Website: crate-barrel
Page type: payment
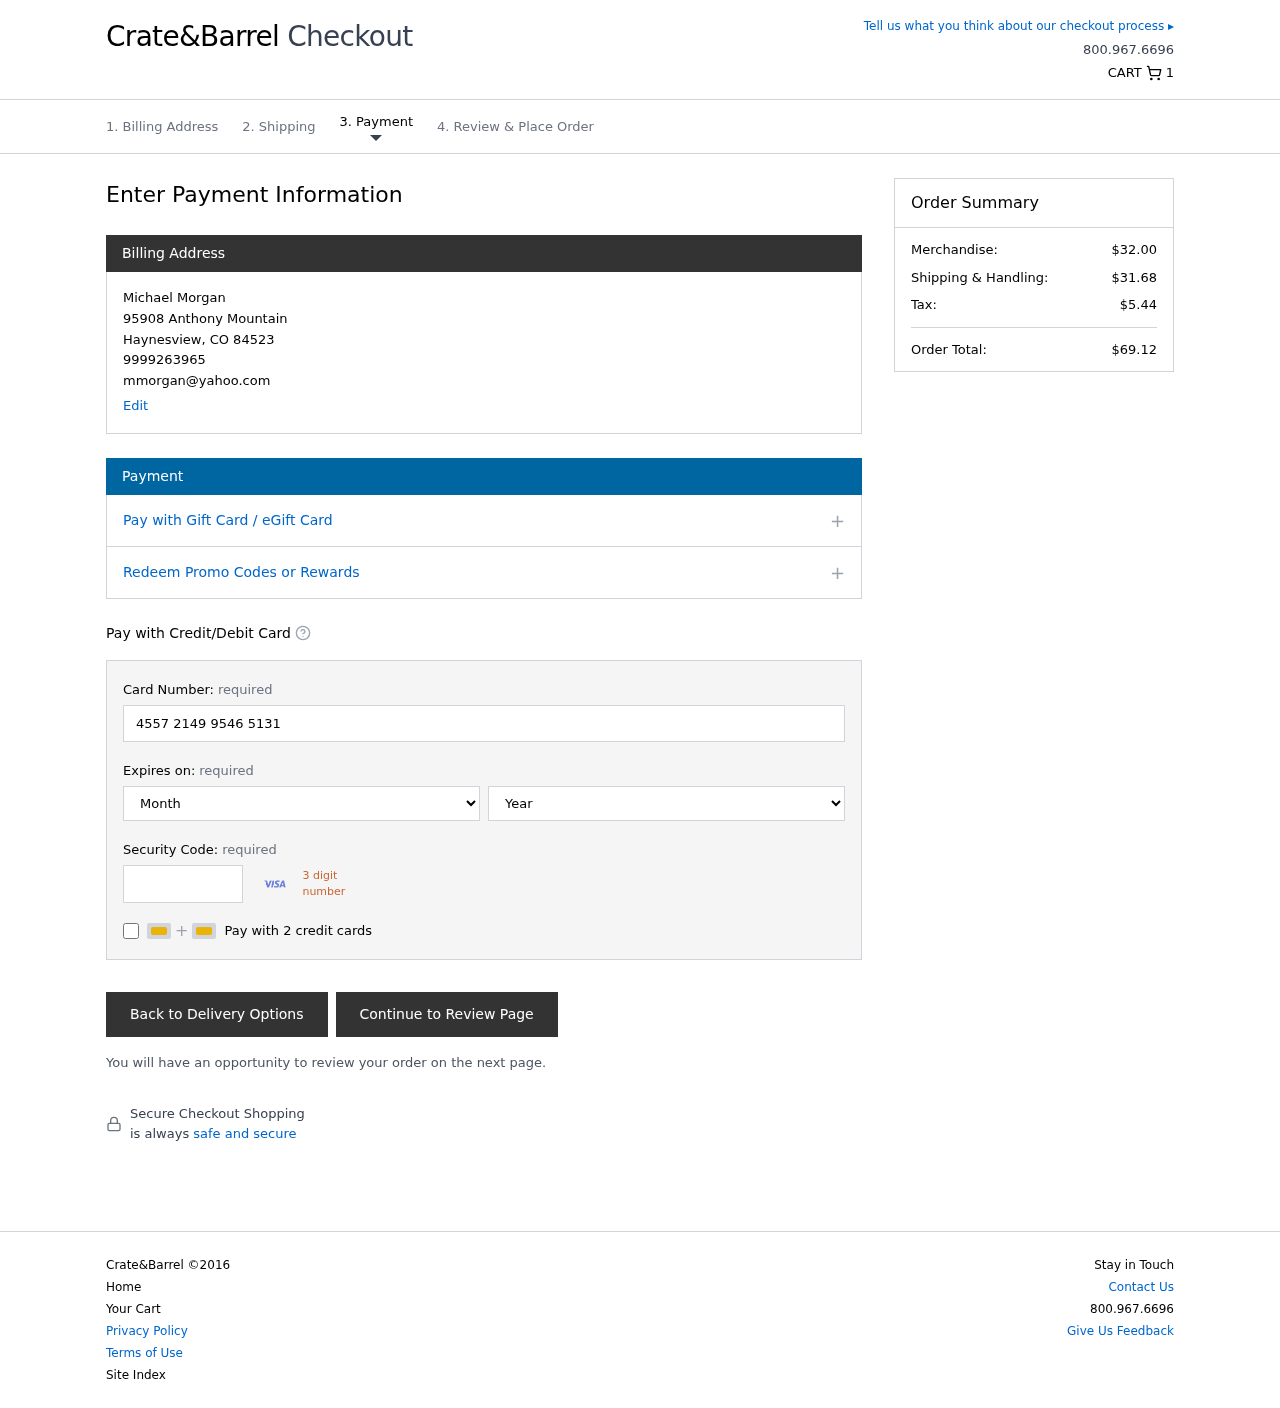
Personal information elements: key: PII_CARD_CVV
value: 176
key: PII_CARD_EXPIRY_MONTH
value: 05
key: PII_CARD_EXPIRY_YEAR
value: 27
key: PII_CARD_NUMBER
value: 4557 2149 9546 5131
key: PII_CITY
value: Haynesview
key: PII_EMAIL
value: mmorgan@yahoo.com
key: PII_FULLNAME
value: Michael Morgan
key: PII_PHONE
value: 9999263965
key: PII_POSTCODE
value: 84523
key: PII_STATE_ABBR
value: CO
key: PII_STREET
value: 95908 Anthony Mountain
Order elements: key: ORDER_NUM_ITEMS
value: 1
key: ORDER_SUBTOTAL
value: $32.00
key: ORDER_SHIPPING_COST
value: $31.68
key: ORDER_TAX
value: $5.44
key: ORDER_TOTAL
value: $69.12